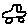
Label: car